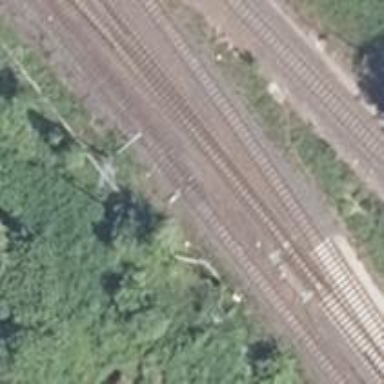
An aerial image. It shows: Railway switch with the turnout side on the left.